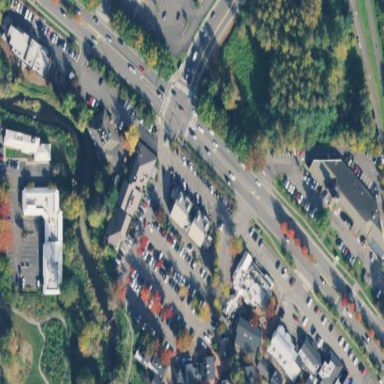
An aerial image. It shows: Retail area.